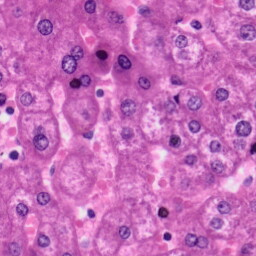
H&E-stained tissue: Liver